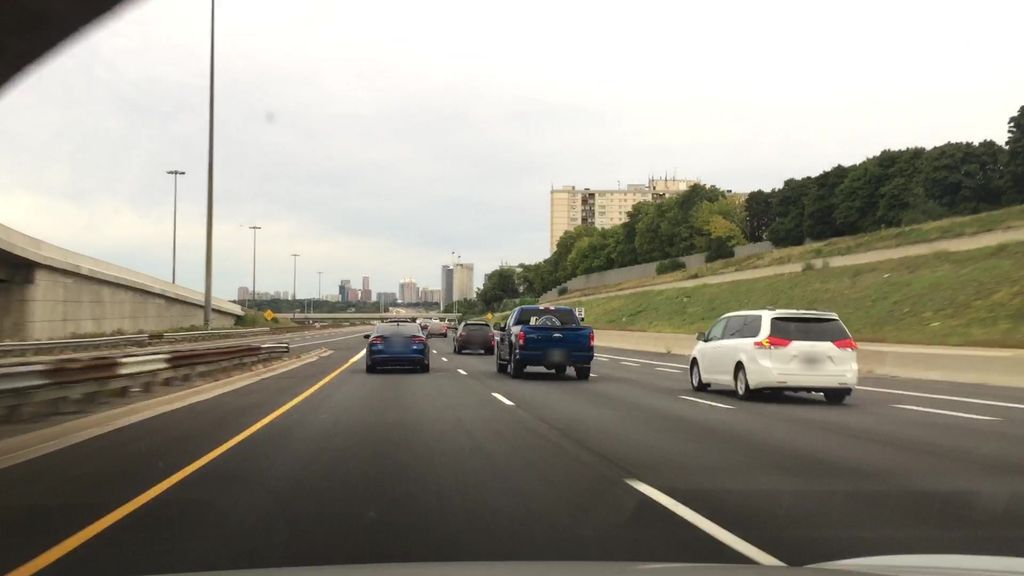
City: toronto